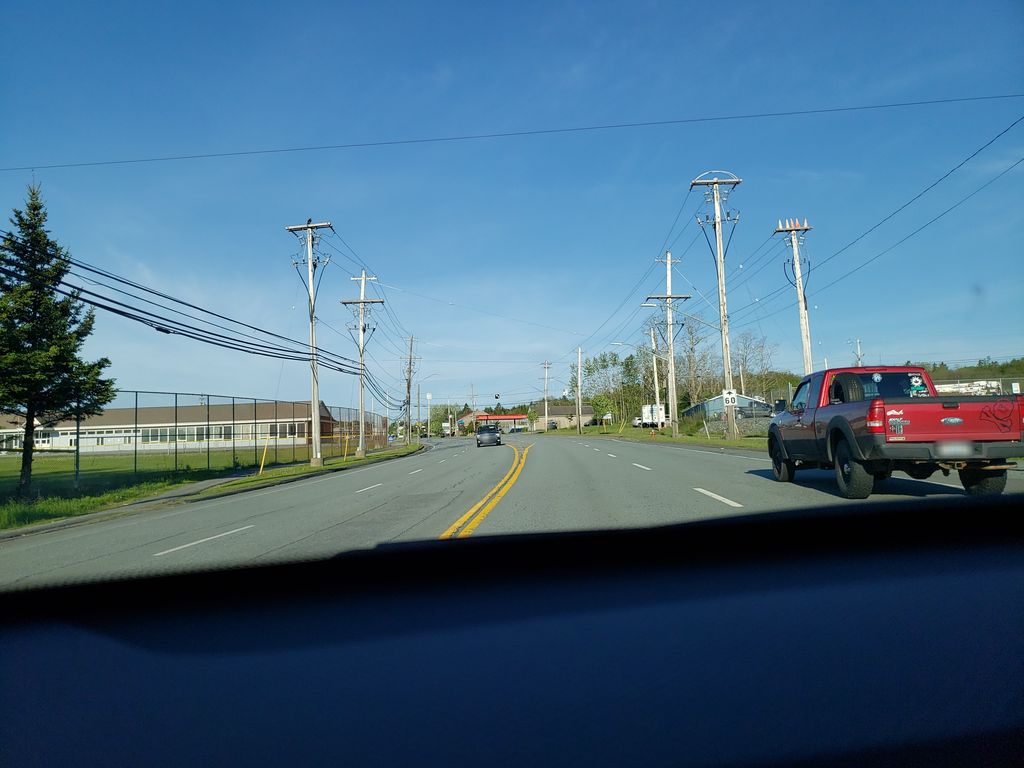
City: halifax